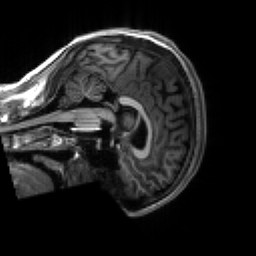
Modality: T1w
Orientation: sagittal
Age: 18
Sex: male
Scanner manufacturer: siemens
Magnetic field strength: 3 T
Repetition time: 2.3 s
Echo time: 0.00267 s